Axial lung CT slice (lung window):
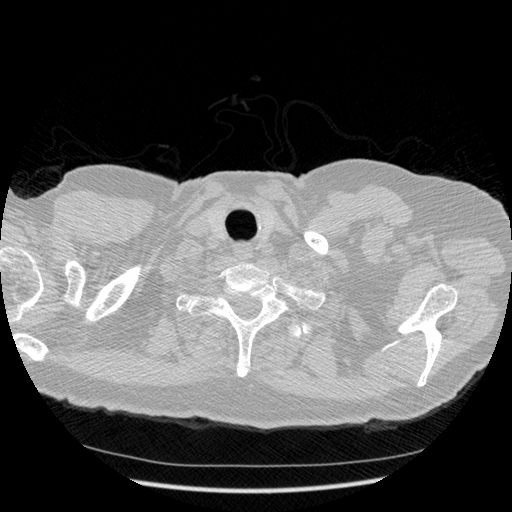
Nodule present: no